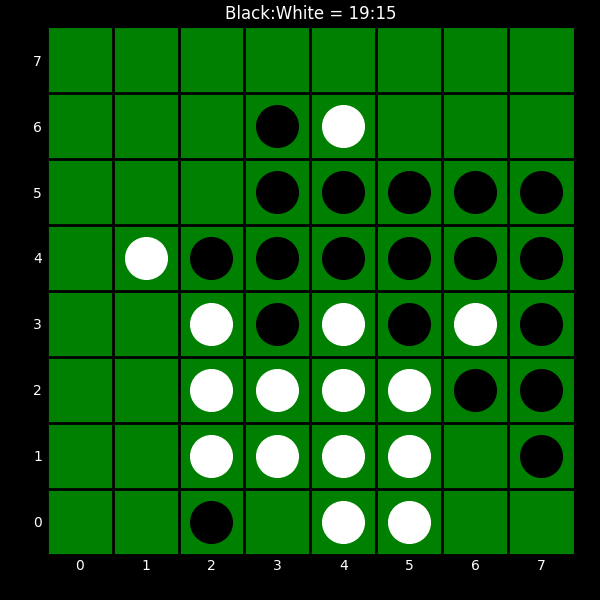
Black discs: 19
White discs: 15